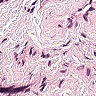
Metastatic tissue present: no